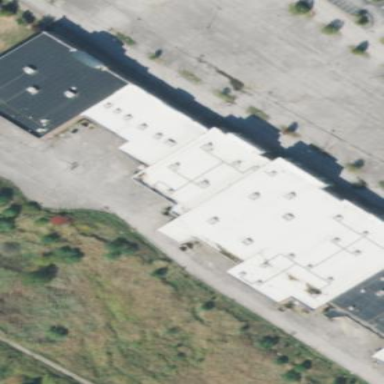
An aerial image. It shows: Building.